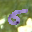
Label: 5